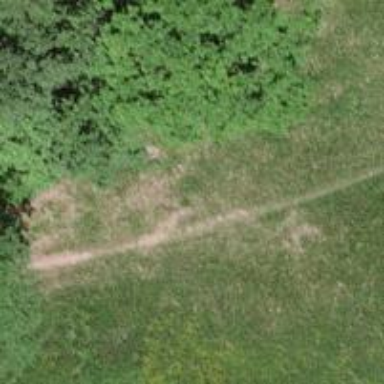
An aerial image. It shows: Unpaved path.